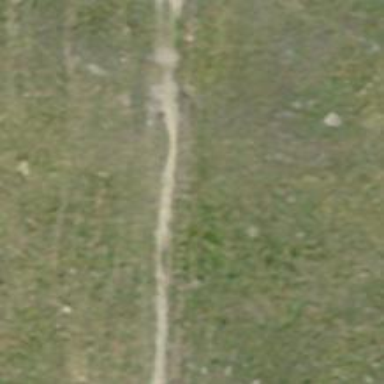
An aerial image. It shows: Path.